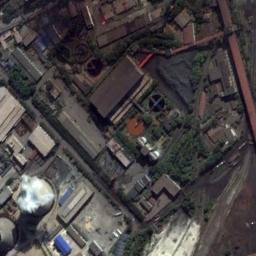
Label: thermal_power_station